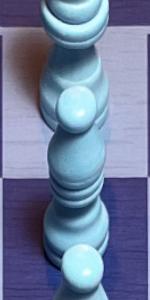
Label: Bishop_White